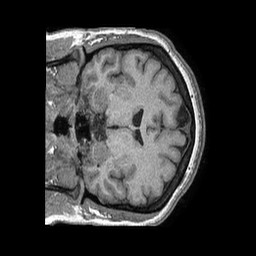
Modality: T1w
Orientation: coronal
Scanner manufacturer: philips
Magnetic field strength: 1.5 T
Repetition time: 0.007619 s
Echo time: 0.00349 s